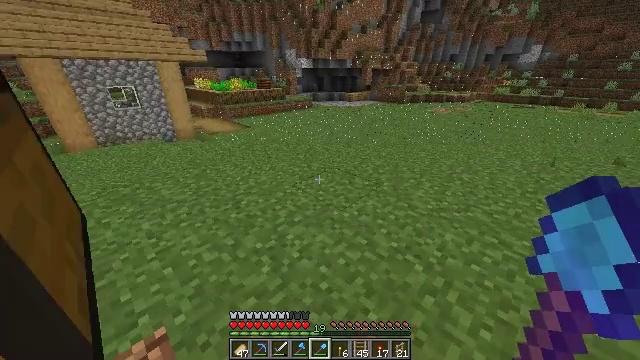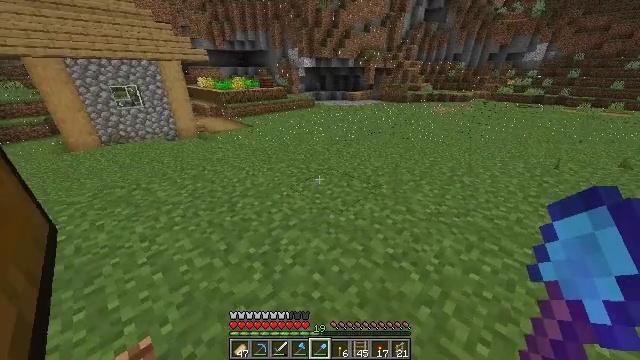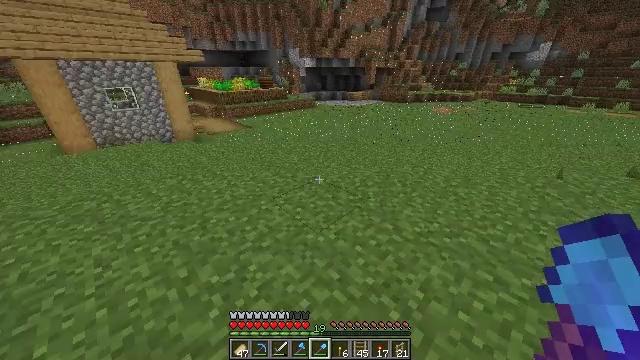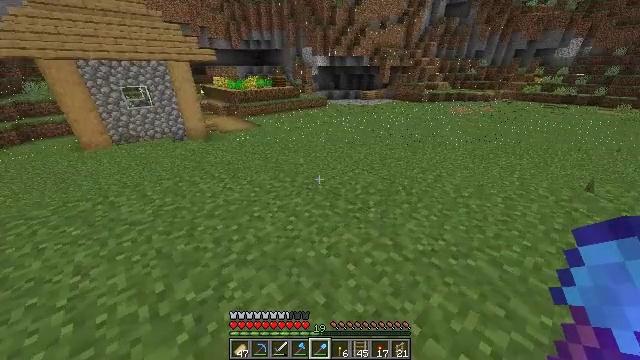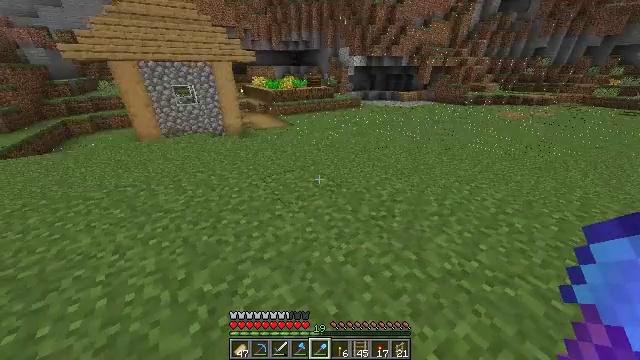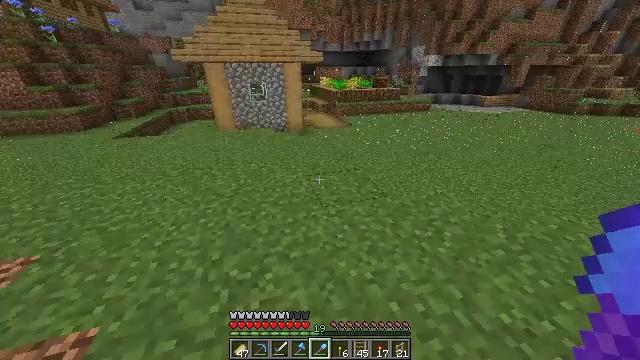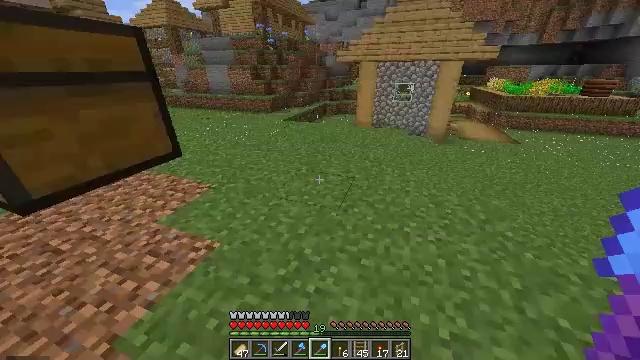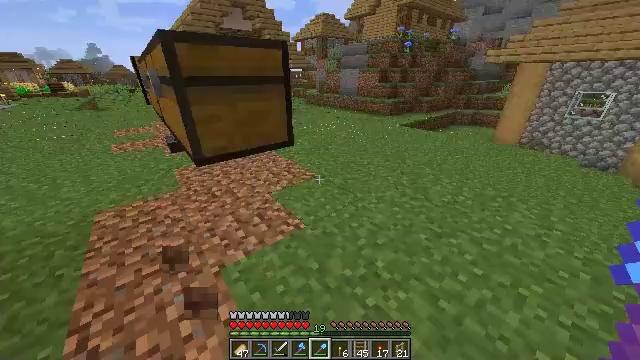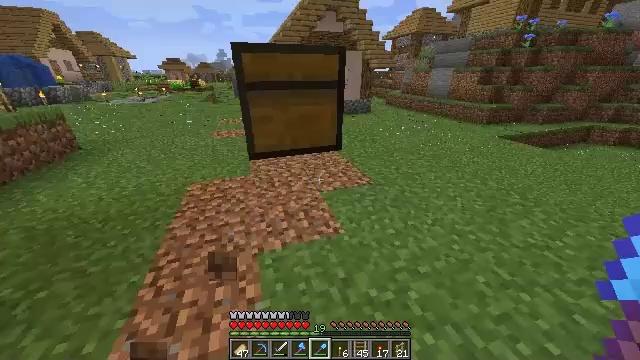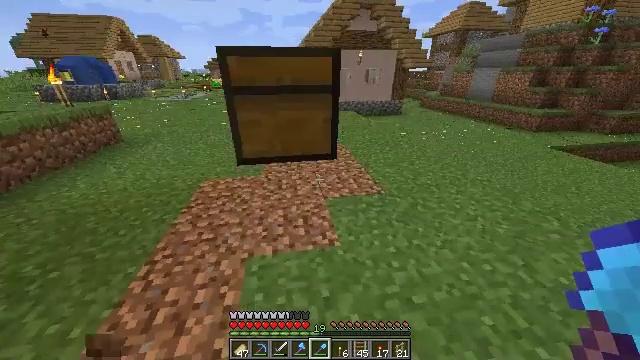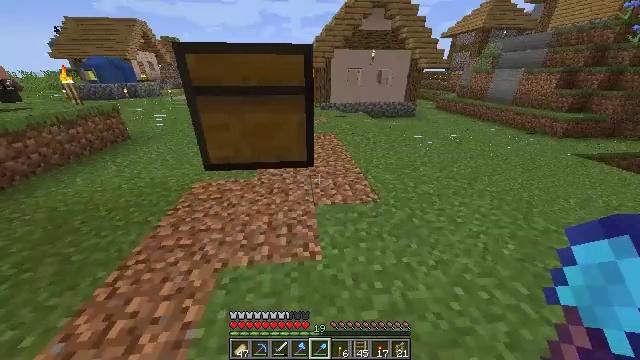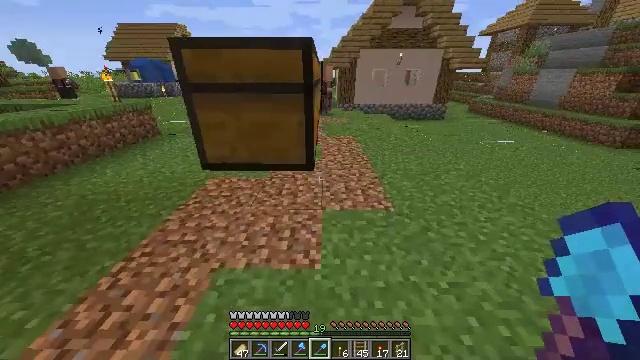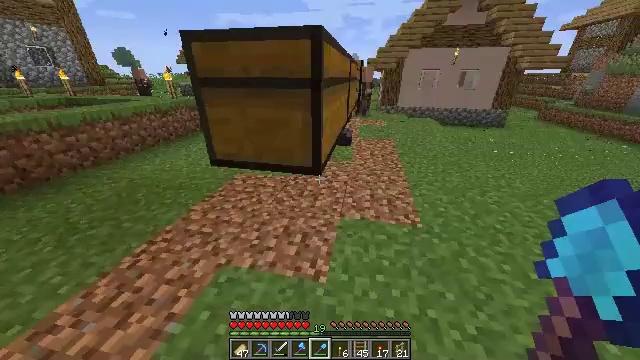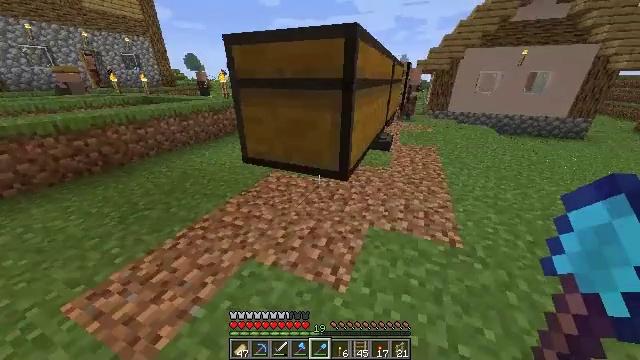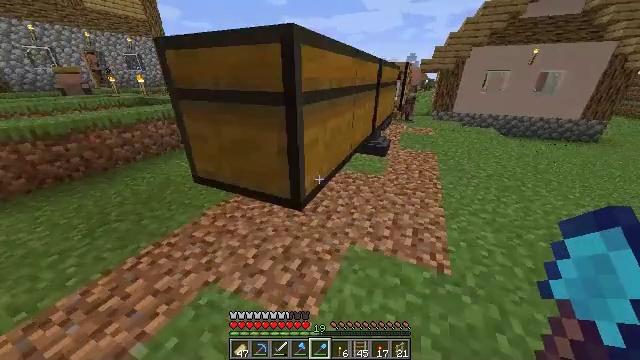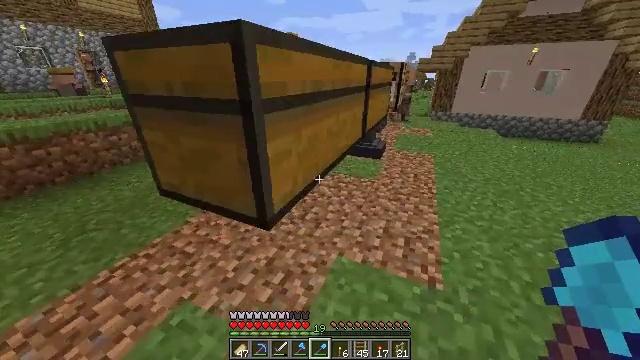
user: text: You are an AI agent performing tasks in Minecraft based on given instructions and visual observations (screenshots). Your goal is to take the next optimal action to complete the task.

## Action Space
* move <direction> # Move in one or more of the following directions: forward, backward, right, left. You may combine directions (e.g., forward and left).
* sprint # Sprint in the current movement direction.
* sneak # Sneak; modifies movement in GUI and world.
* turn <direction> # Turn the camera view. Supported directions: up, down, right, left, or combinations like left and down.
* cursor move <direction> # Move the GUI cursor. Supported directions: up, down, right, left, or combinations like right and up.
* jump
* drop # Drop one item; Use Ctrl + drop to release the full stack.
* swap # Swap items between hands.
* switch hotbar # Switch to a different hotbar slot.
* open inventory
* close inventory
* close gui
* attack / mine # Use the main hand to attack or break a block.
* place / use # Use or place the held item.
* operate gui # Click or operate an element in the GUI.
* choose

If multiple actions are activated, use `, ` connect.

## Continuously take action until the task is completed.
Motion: motion action
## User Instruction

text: Collect the anvil after mining.
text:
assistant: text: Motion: move forward and move right, sprint
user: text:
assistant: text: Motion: move forward and move right, sprint
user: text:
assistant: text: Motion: move forward and move right, sprint, turn left
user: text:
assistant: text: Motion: move forward and move right, sprint, turn left
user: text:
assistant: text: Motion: move forward and move right, sprint, turn left
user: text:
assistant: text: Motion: move forward and move right, sprint, turn left
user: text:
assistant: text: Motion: move forward and move right, sprint, turn left
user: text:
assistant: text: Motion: move forward and move right, sprint, turn left
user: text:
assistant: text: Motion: move forward and move right, sprint, turn left
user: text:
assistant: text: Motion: move forward and move right, sprint, turn left
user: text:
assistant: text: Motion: move forward and move right, sprint, turn left
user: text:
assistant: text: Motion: move forward and move right, sprint, turn left
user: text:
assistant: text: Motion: move forward and move right, sprint, turn left
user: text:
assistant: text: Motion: move forward and move right, sprint, turn left
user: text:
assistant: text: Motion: move forward and move right, sprint
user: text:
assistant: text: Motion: move forward and move right, sprint
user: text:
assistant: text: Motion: move forward and move right, sprint
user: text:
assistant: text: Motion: move forward and move right, sprint
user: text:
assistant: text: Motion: move forward and move right, sprint
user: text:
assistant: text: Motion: move forward and move right, sprint
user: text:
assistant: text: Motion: move forward and move right, sprint
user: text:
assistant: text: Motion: move forward and move right, sprint
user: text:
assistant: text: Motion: move forward and move right
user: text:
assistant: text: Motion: move forward and move right
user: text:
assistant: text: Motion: move forward and move right
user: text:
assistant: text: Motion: move forward and move right, turn left
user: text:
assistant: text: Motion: move forward and move right, turn left
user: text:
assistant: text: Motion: move forward and move right, turn left
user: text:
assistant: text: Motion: move forward and move right, turn left
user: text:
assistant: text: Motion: move forward and move right, turn left